Field crop: tomato
Growth stage: 1
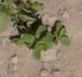
Species: portulaca